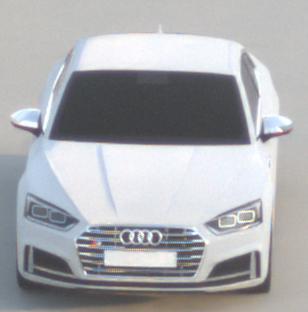
Make: Audi
Model: S5 Sportback
Detailed model: 8T Facelift
Model produced from: 2011
Model produced until: 2016
Doors: 5
Color: white
Road condition: dry road
Daytime: sunrise or sunset
Contrast: low contrast